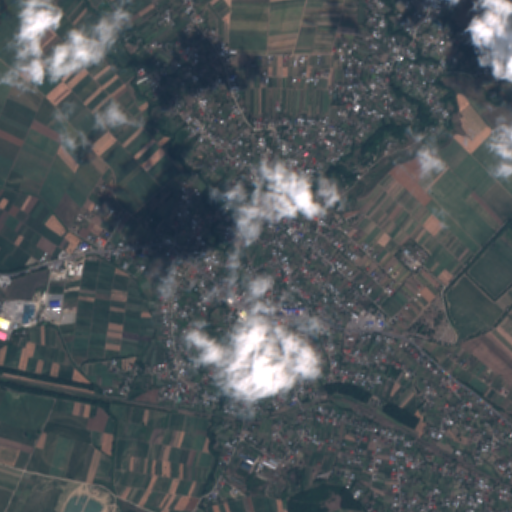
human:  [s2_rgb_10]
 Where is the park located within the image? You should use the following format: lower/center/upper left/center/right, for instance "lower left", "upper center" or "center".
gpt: The park is located in the lower right of the image.
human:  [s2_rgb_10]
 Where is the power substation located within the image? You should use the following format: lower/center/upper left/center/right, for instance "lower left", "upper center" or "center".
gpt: The power substation is located in the center right of the image.
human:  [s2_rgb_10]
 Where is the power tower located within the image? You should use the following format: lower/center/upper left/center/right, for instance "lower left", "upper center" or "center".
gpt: The power tower is located in the center right of the image.
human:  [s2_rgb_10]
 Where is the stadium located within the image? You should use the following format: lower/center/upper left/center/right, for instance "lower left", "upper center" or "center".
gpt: The stadium is located in the lower center of the image.
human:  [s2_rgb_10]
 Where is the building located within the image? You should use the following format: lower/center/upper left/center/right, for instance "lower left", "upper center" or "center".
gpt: There is no building in the image.